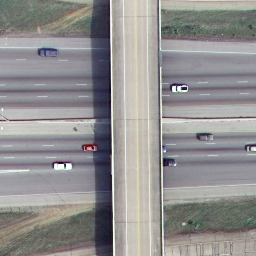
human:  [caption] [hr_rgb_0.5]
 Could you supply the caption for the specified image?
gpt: An overpass go across two roads vertically with some plants surounded the roads .

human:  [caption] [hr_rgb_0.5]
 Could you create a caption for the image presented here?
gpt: An overpass cross two roads vertically with some cars on the roads .

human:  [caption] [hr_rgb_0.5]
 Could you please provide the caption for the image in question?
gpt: An overpass cross two roads vertically with some cars on the roads .

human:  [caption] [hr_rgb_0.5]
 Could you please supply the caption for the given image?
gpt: An overpass cross the roads vertically .

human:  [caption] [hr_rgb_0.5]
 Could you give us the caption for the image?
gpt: An overpass go across two roads with some cars on the roads and surrounded by plants .